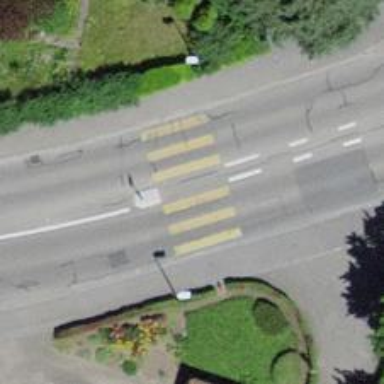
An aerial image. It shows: Unmarked crossing with zebra reference sign on the road.